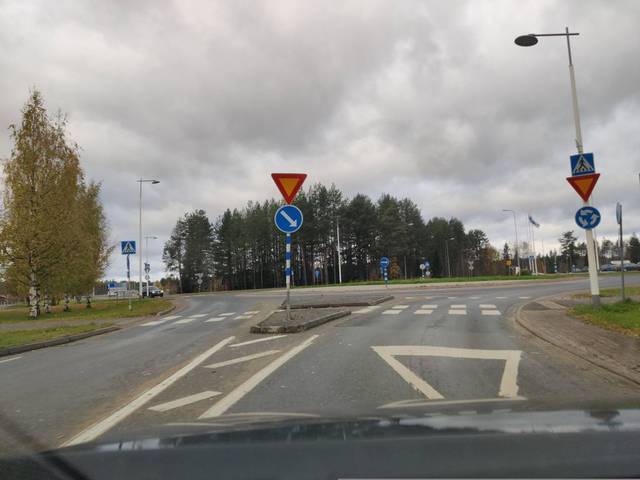
Region: Finland
Coordinates: 67.413, 26.59